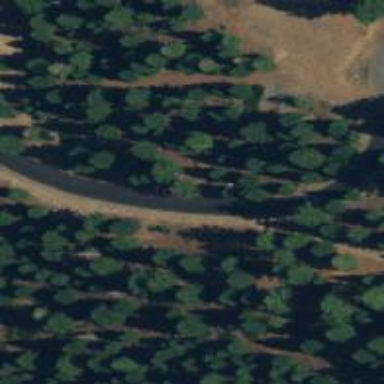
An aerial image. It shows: Evergreen forest with needle-leaved trees.